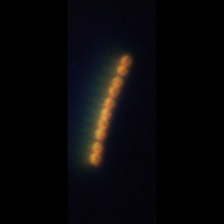
Taxon: Skeletonema
Group: Diatoms